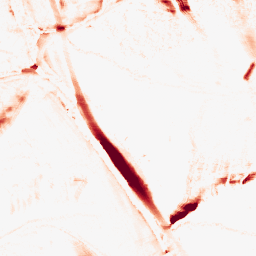
Category: morphological
Decomposition family: morphological_ellipse
Decomposition parameters: operation: opening
width: 10
height: 30
Upsampling method: quartic
Upsampling parameters: scale: 2
Upsampling scale: 2